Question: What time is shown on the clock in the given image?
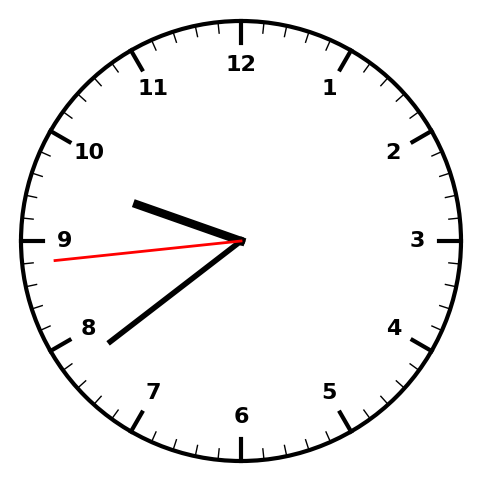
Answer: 09:38:44